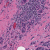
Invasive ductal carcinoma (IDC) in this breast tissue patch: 1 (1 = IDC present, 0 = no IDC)